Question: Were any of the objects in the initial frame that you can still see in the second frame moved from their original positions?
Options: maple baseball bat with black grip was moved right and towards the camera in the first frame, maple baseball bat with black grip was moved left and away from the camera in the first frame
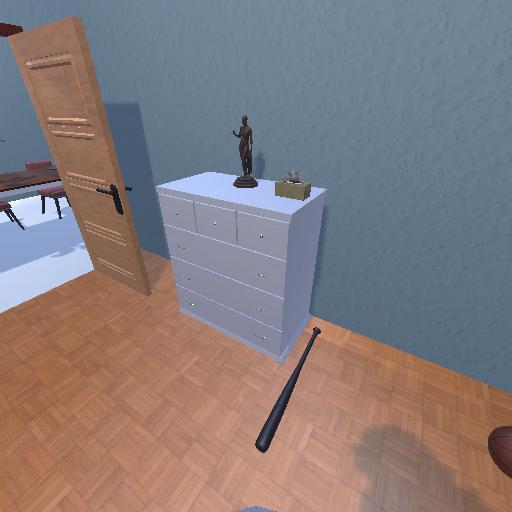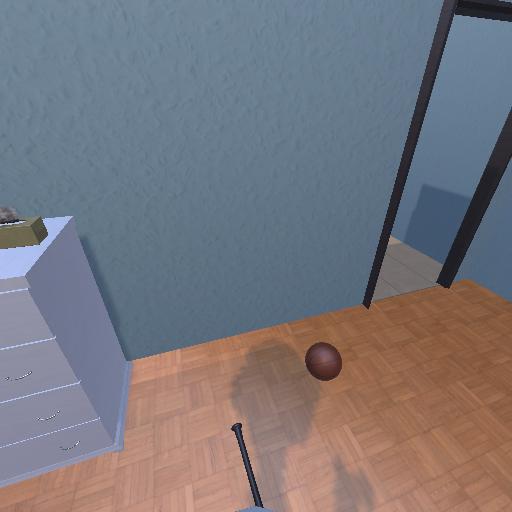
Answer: maple baseball bat with black grip was moved right and towards the camera in the first frame